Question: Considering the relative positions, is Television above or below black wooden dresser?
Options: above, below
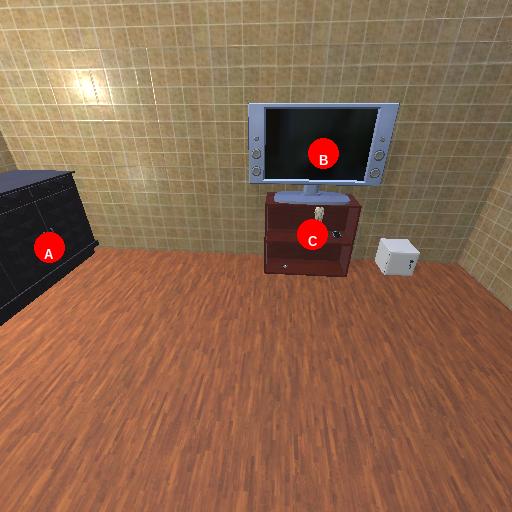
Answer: above